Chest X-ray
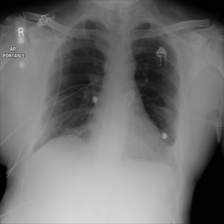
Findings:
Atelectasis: negative
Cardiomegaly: negative
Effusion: positive
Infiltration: negative
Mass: negative
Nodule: negative
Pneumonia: negative
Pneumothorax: negative
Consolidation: negative
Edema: negative
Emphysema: negative
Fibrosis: negative
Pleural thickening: positive
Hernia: negative